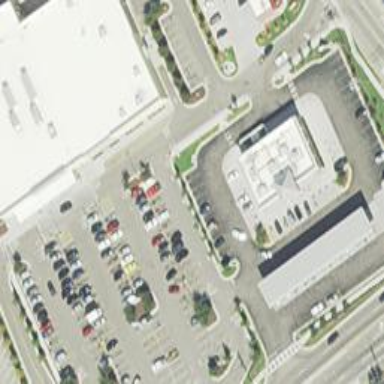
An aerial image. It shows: Retail area.